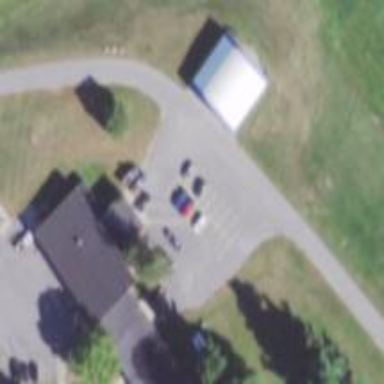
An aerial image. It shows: Group of garages.